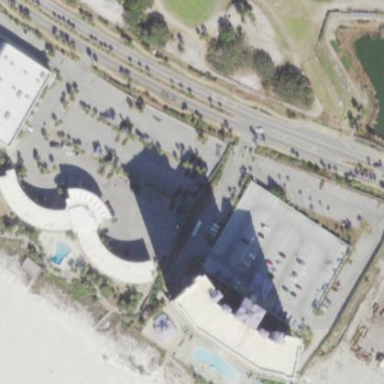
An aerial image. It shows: Hotel building.